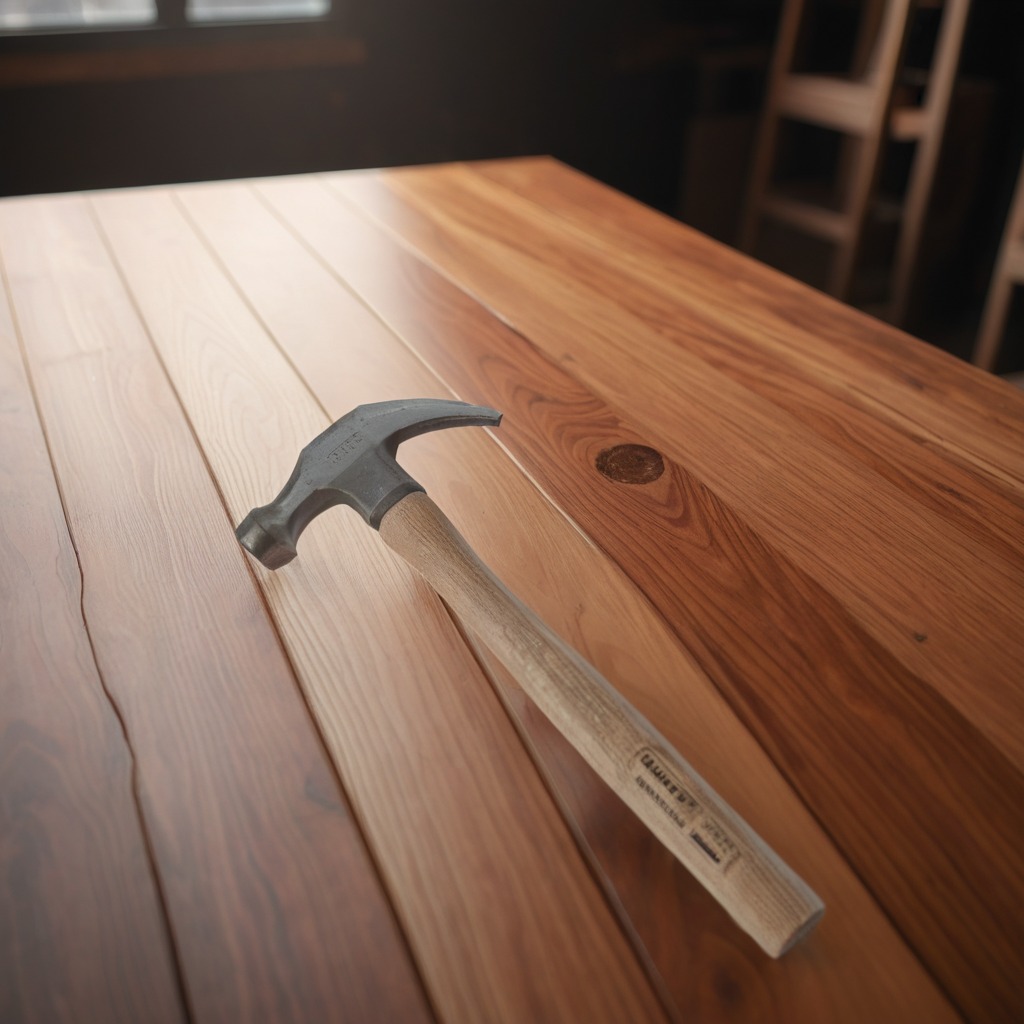
A hammer is lying on the wooden table in a carpentry studio.